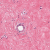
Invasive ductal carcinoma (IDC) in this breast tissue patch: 0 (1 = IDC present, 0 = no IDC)